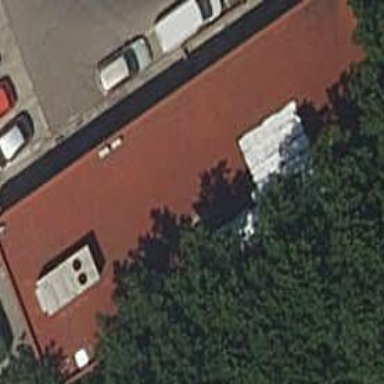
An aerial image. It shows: Commercial building.